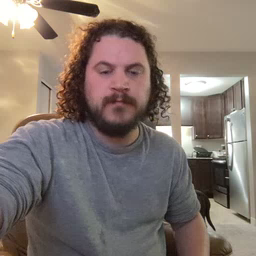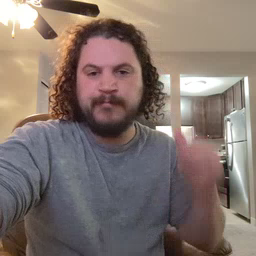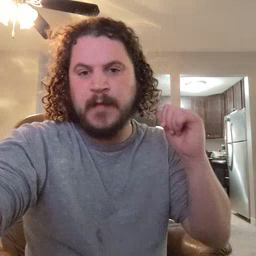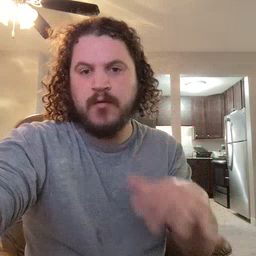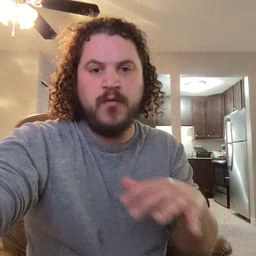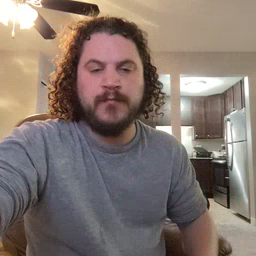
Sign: backyard